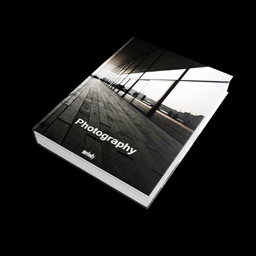
Label: tools